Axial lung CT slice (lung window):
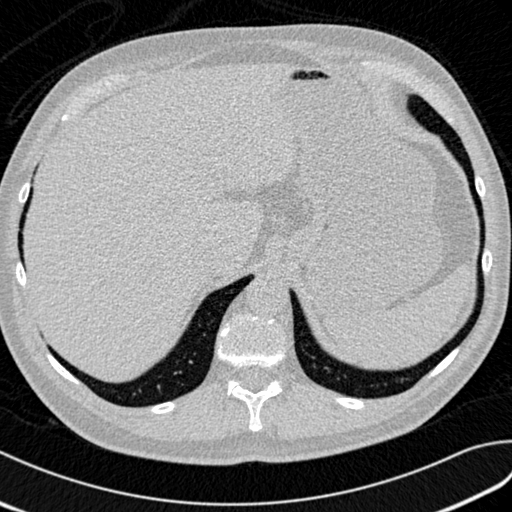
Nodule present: no